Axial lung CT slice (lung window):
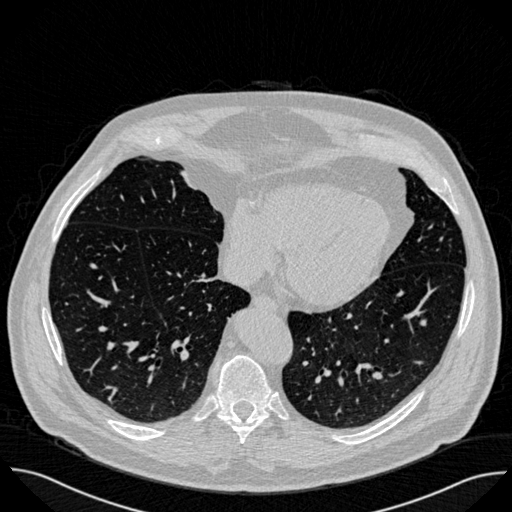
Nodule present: yes
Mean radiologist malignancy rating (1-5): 2.75